Question:
I have an asp.net project which is created in '2003 visual studio' and now i am trying to run it in '2010 visual studio'. and i convert by following the instructions given in 'http://msdn.microsoft.com/en-us/magazine/ff956194.aspx' this site, but the problem is when i try to run the project it will show an error in the picture . please somebody help me
thanks in advance
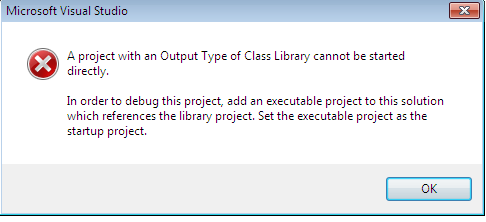
Answer: Finally i found the answer , there are some 'Dll' are missing in my 'web application'.When i convert my 'website' to 'web application' i want to refer some 'dlls'. i add that 'dll' references to my 'webapplication' their after it works fine.